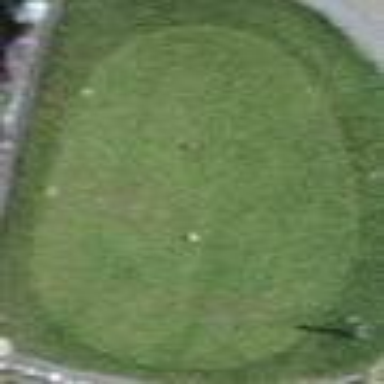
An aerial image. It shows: Golf tee.